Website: crate-barrel
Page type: delivery-shipping
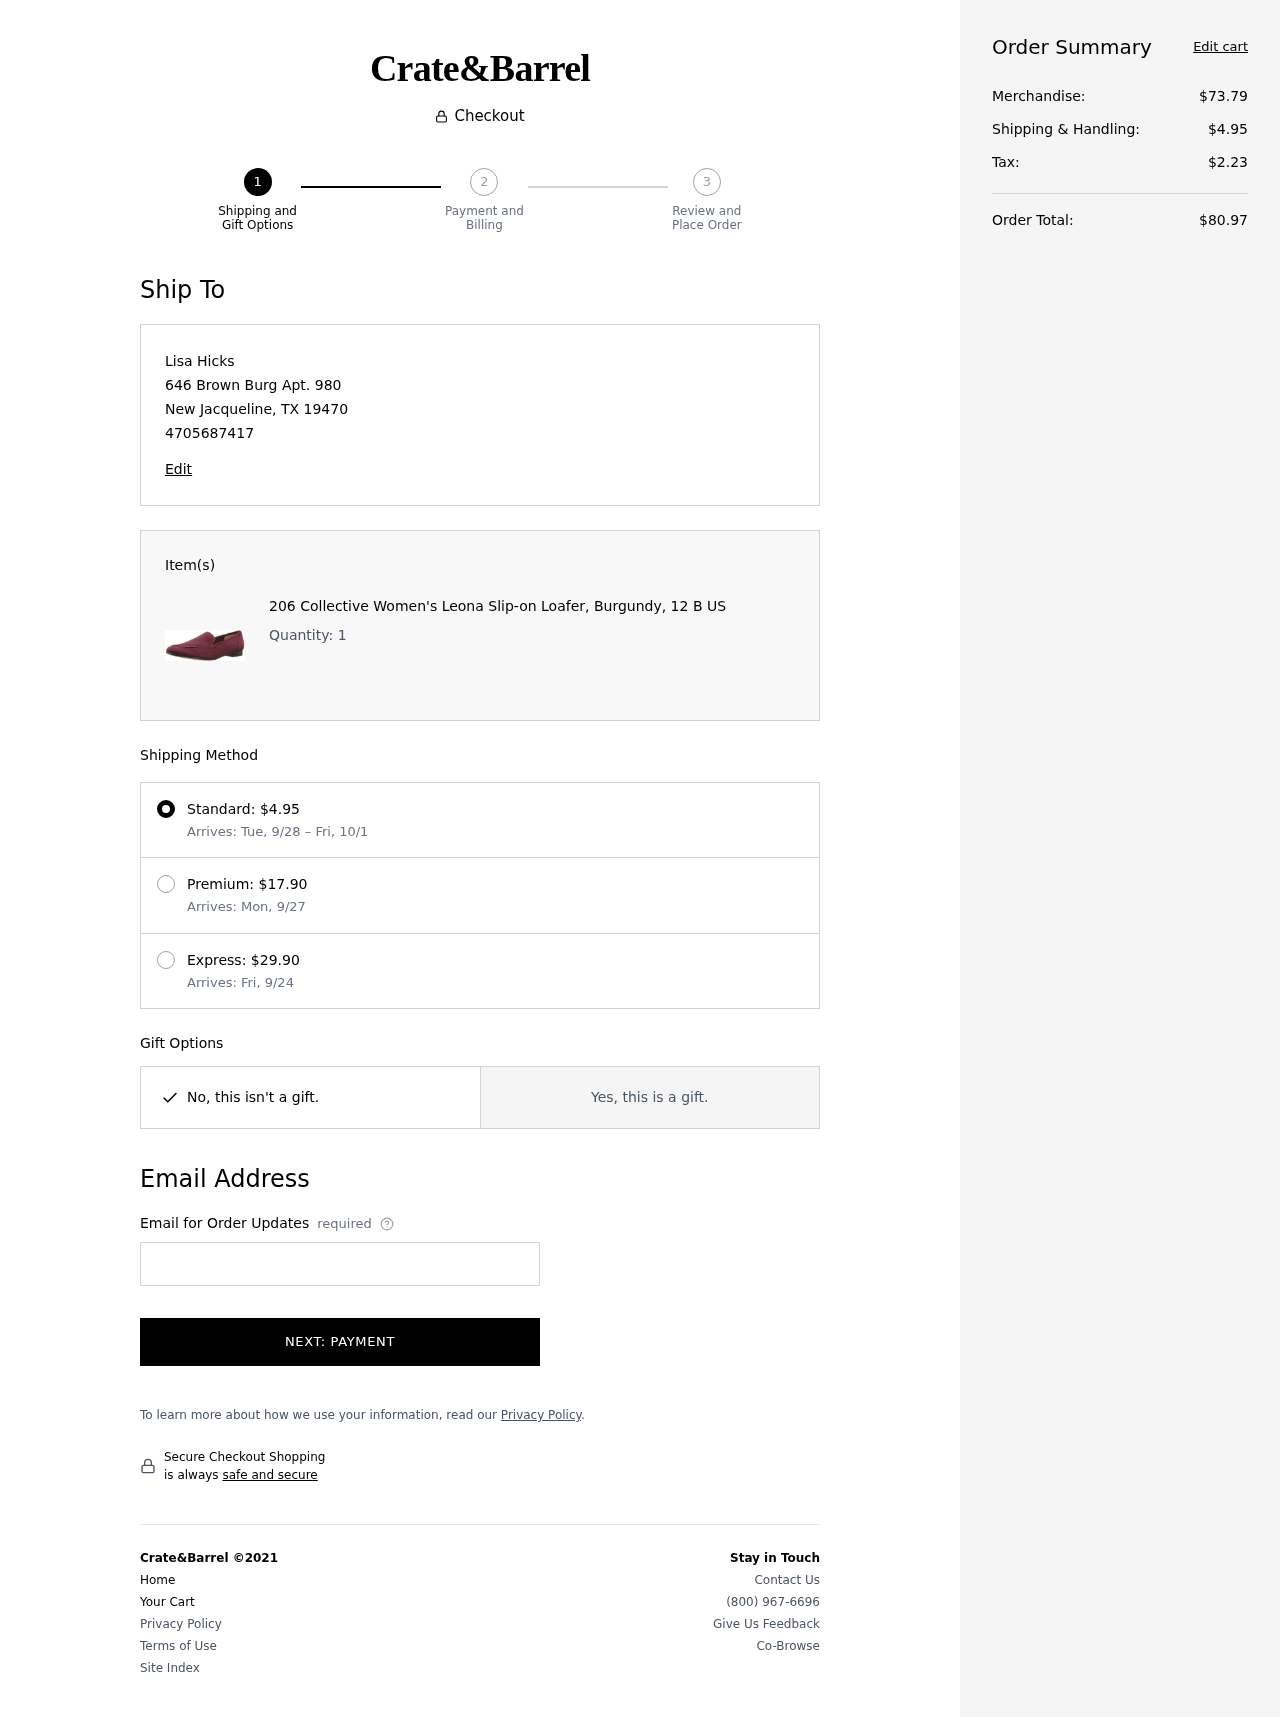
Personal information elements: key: PII_CITY
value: New Jacqueline
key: PII_EMAIL
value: lisa.hicks@yahoo.com
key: PII_FULLNAME
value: Lisa Hicks
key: PII_PHONE
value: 4705687417
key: PII_POSTCODE
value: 19470
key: PII_STATE_ABBR
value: TX
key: PII_STREET
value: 646 Brown Burg Apt. 980
Product elements: key: PRODUCT1_NAME
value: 206 Collective Women's Leona Slip-on Loafer, Burgundy, 12 B US
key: PRODUCT1_QUANTITY
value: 1
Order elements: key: ORDER_SHIPPING_COST
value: $4.95
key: ORDER_SHIPPING_DATE
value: Tue, 9/28
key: ORDER_DELIVERY_DATE
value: Fri, 10/1
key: ORDER_SHIPPING_COST2
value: $17.90
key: ORDER_DELIVERY_DATE2
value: Arrives: Mon, 9/27
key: ORDER_SHIPPING_COST3
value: $29.90
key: ORDER_DELIVERY_DATE3
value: Arrives: Fri, 9/24
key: ORDER_SUBTOTAL
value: $73.79
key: ORDER_TAX
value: $2.23
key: ORDER_TOTAL
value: $80.97